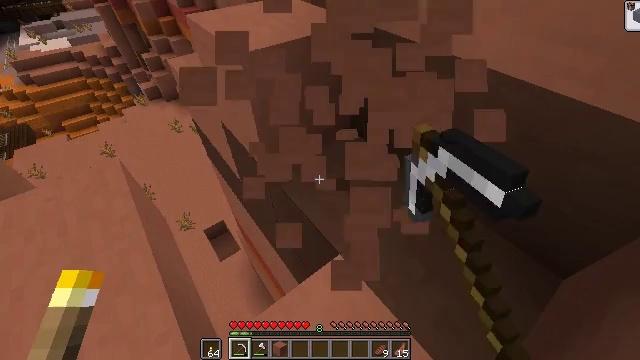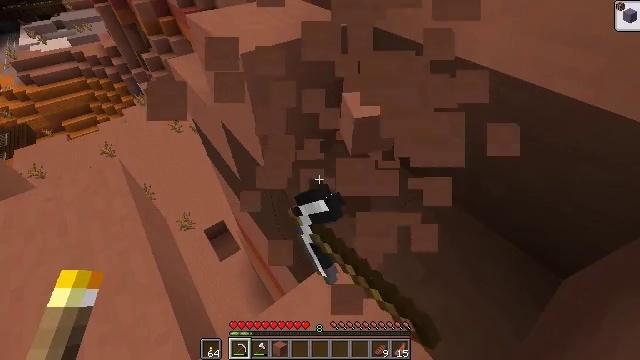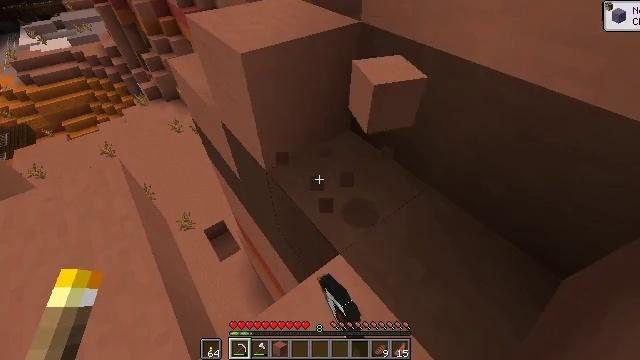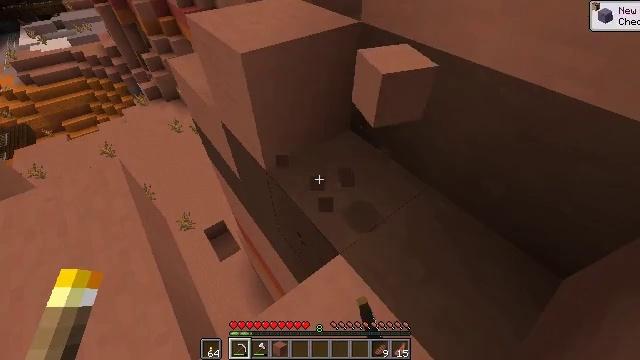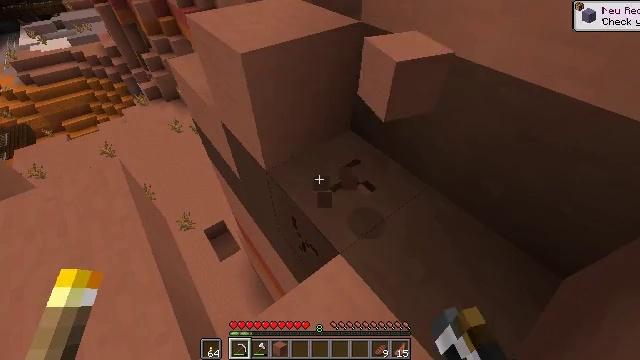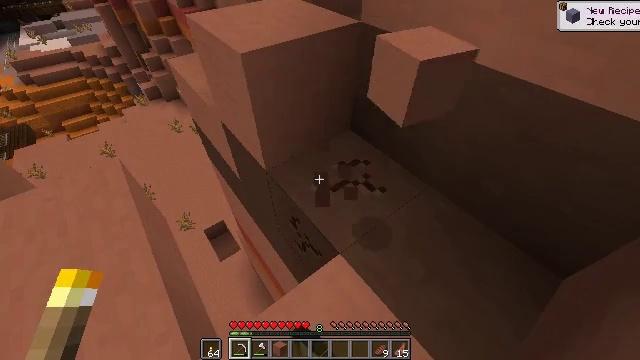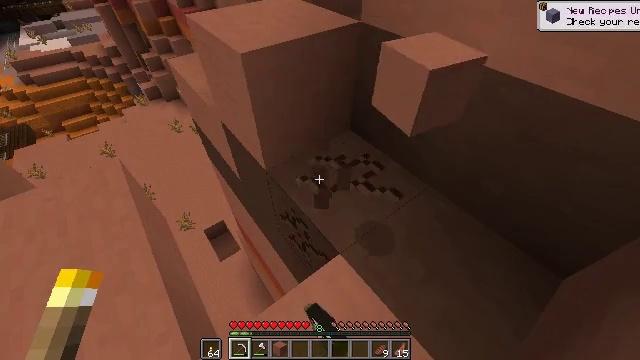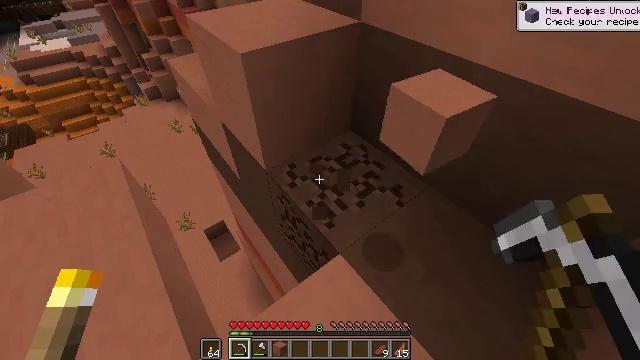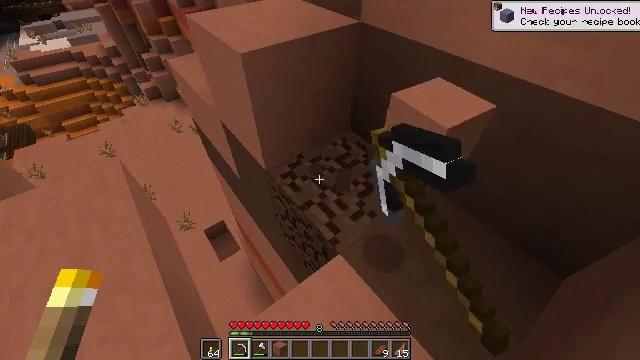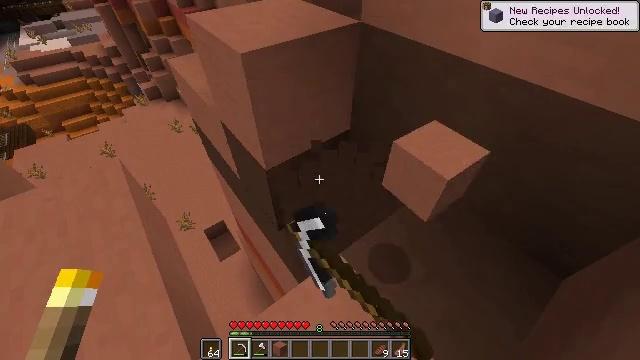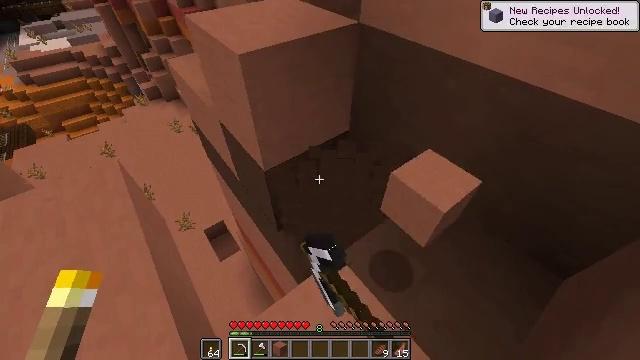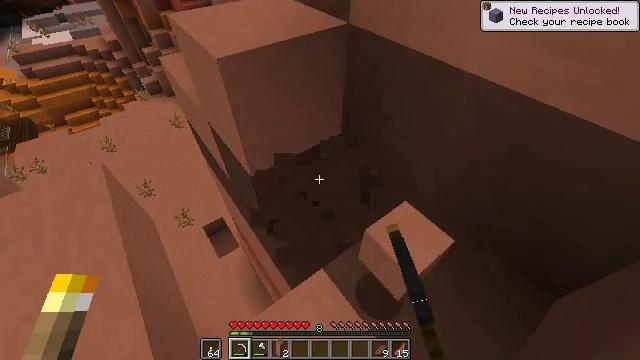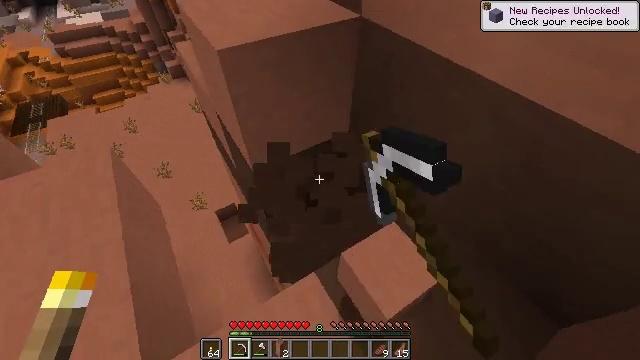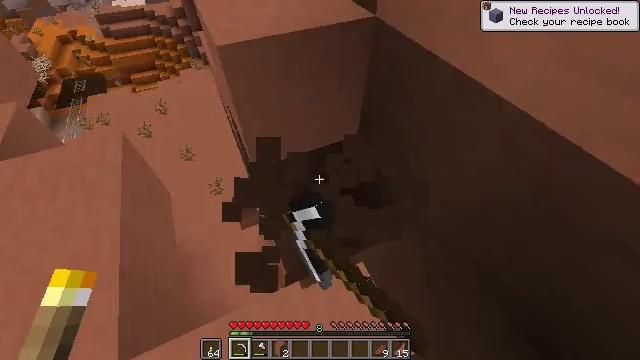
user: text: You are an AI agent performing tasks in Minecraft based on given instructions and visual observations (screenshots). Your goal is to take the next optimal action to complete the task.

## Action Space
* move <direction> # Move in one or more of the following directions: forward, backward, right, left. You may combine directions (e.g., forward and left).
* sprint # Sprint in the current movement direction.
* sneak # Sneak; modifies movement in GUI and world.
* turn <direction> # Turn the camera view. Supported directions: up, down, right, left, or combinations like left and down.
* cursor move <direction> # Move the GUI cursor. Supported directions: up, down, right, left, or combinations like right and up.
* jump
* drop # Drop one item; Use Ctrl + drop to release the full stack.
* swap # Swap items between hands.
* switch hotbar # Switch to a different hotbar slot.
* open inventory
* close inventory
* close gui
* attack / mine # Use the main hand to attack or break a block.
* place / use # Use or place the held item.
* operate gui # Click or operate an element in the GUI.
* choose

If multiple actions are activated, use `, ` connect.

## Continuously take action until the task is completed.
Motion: motion action
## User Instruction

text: Digging brown terracotta from a structure.
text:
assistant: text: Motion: attack / mine
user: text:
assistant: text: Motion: attack / mine
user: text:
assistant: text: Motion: attack / mine
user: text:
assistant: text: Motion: attack / mine
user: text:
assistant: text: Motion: attack / mine
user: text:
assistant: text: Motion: attack / mine
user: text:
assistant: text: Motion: attack / mine
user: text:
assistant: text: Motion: attack / mine
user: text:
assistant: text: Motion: attack / mine
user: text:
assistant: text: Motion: move forward and move right, attack / mine
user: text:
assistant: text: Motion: move forward and move right, attack / mine
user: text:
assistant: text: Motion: move forward and move right, turn left and down, attack / mine
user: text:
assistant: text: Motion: move right, turn left and down, attack / mine
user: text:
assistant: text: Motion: turn down, attack / mine